Question: I am implementing an app that uses the native language settings which can be accessed from:
Menu > Settings > Language & Keyboard > Select Language > Locale
I can also open the Locale page directly using an intent which lists the languages by using the following code:
'''
Intent languageIntent = new Intent(Intent.ACTION_MAIN);
languageIntent.setClassName("com.android.settings", "com.android.settings.LocalePicker");
activity.startActivity(languageIntent);
'''
^-- code credit: <URL>
This works great on versions before Honeycomb. However the settings for Honeycomb has the little navigation area off to the left, like so:

and when i execute the above code I get this error:
'''
Starting: Intent { act=android.intent.action.MAIN cmp=com.android.settings/.LocalePicker } from pid 24294
FATAL EXCEPTION: main
android.content.ActivityNotFoundException: Unable to find explicit activity class {com.android.settings/com.android.settings.LocalePicker}; have you declared this activity in your AndroidManifest.xml?
'''
Any idea why this is happening? If i change "com.android.settings.LocalePicker" to "com.android.settings.Settings" it will open up the settings page to whatever setting you had last selected but if i try to change the classname to something like: "com.android.settings.Settings.LocalePicker" it blows up again. Here is some modified code which I'm using until this issue is resolved:
'''
Intent languageIntent = new Intent(Intent.ACTION_MAIN);
int currentApiVersion = android.os.Build.VERSION.SDK_INT;
final int HONEYCOMB = 11;
if (currentApiVersion < HONEYCOMB) // "HONEYCOMB" should be replaced with android.os.Build.VERSION_CODES.HONEYCOMB, but version code 'honeycomb' is not supported...
{
languageIntent.setClassName("com.android.settings", "com.android.settings.LocalePicker");
}
else
{
languageIntent.setClassName("com.android.settings", "com.android.settings.Settings");
}
activity.startActivityForResult(languageIntent, WtgActivity.LANGUAGE_CHANGE_REQUEST);
'''
Running code that does something different based on version number is not ideal, so if anyone knows how to fix this i would appreciate it.
Thanks!
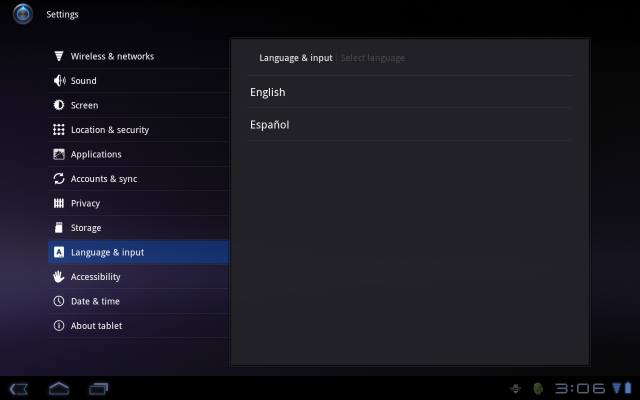
Answer: Try this:
'''
Intent languageIntent = new Intent(Settings.ACTION_LOCALE_SETTINGS);
startActivity(languageIntent);
'''